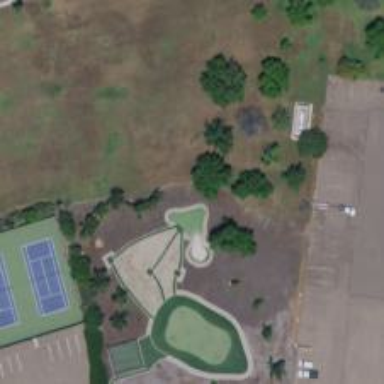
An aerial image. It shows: Golf hole.